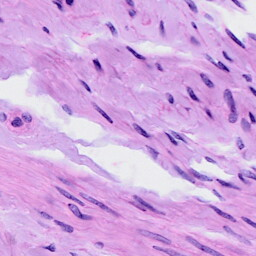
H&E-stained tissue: Cervix